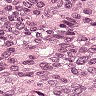
Metastatic tissue present: yes